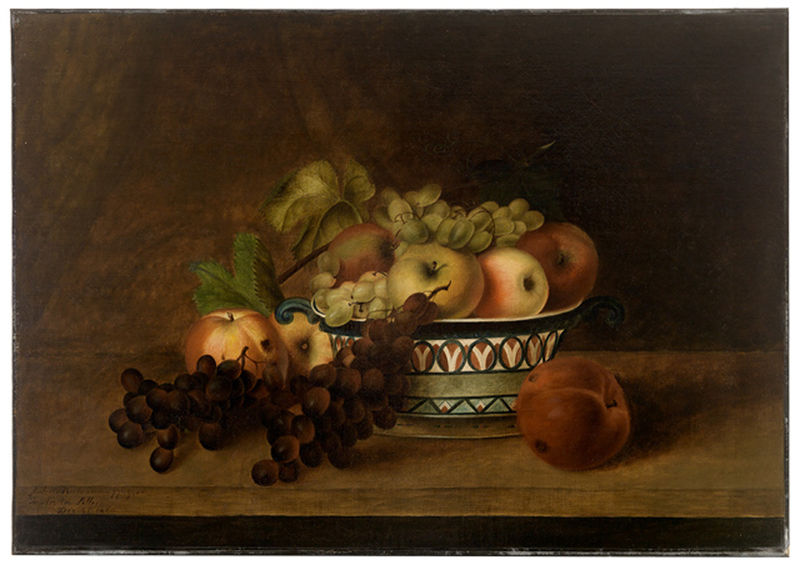
Titel: Still Life
Künstler: Rubens Peale
Standort: Amherst (Massachusetts, USA)
Institution: Mead Art Museum, Amherst College
Schlagwörter: blätter, dunkel, gemälde, laub, tisch, obst, muster, ornament, schale, schüssel, blatt, frucht, früchte, keramik, stillleben, trauben, apfel, äpfel, ölgemälde, blue, curtain, red, black, dark, green, painting, portrait, table, wall, yellow, oil painting, brown, gefäß, brett, fleck, holzbrett, weintrauben, apple, food, fruit, life, pfirsich, nature, orange, light, color, purple, shadow, grape, peach, still life, basket, leaves, shoulder, design, lines, ceramic, vessel, leaf, colour, paint, grapes, pottery, schaale, plate, tan, still, round, realistic, porcelain, bowl, spots, fruits, naturalistic, apples, center, kitchen, vegetables, greenery, handles, pear, peaches, stems, y, handle, bowls, mango, green grapes, red grapes, hand painted, keramikgefäß, apricot, grape leaves, bunch of grapes, grape bunch, fruit bowl, rotten, still lif, etllow